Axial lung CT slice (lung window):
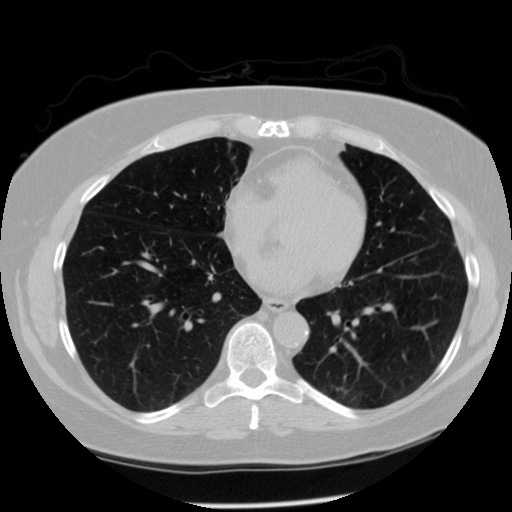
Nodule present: no